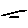
Label: line